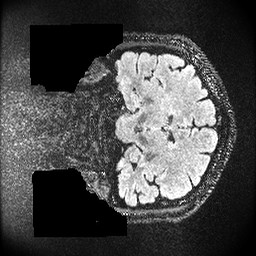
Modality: FLAIR
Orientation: coronal
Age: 29
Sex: male
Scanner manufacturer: ge
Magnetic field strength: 3 T
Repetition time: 4.802 s
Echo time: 0.1164 s